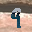
Label: 9